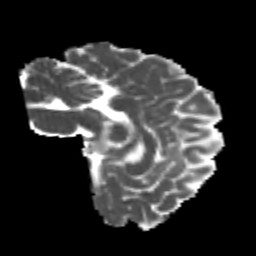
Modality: MD
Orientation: sagittal
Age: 21
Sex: male
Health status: healthy
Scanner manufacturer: philips
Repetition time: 7.386 s
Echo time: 0.08599 s